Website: walmart
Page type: delivery-shipping
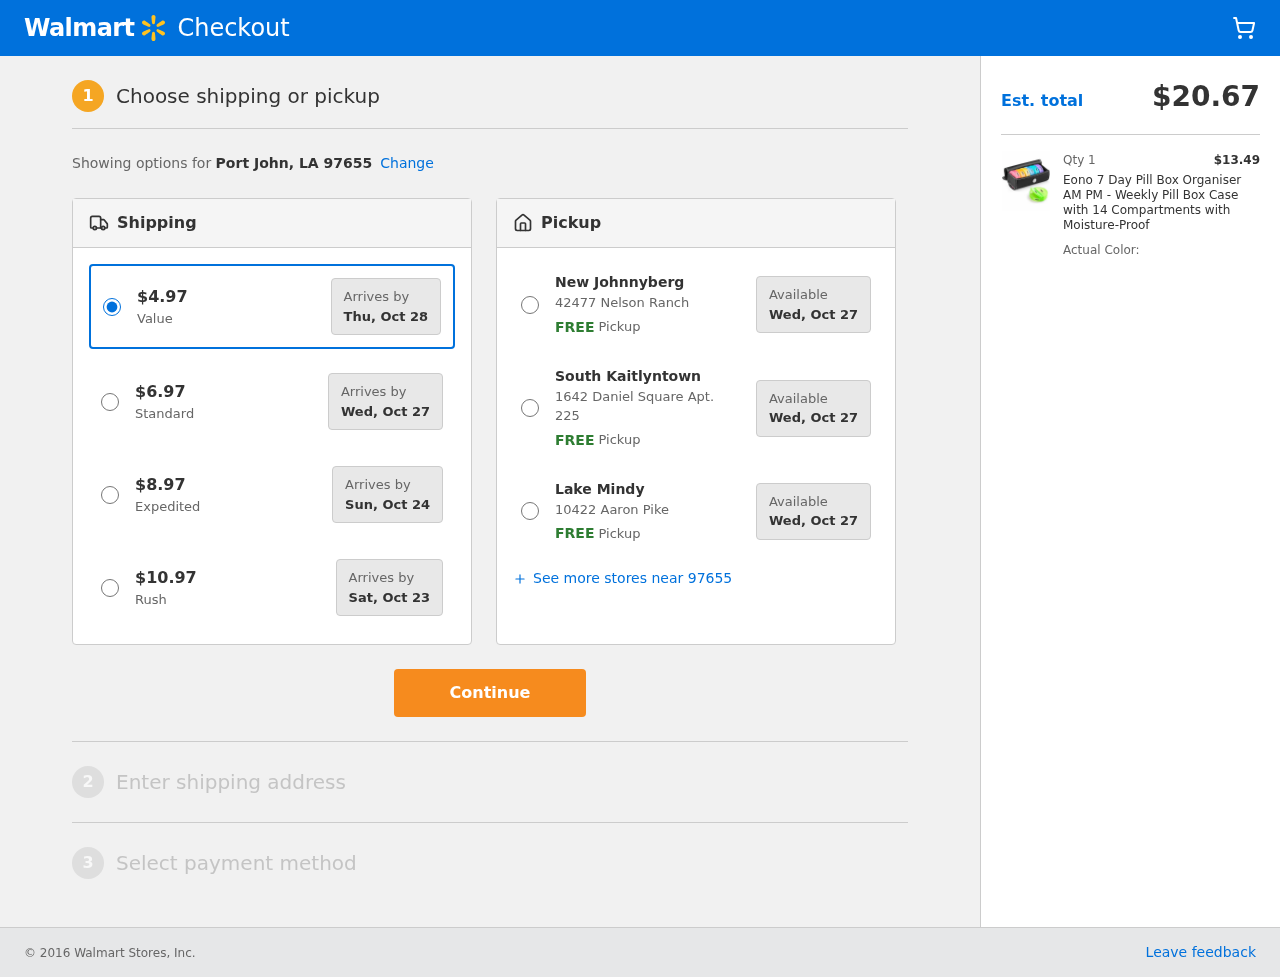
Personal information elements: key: PII_CITY_STATE_ZIP
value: Port John, LA 97655
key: PII_LOCATION1_CITY
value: New Johnnyberg
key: PII_LOCATION1_STREET
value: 42477 Nelson Ranch
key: PII_LOCATION2_CITY
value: South Kaitlyntown
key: PII_LOCATION2_STREET
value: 1642 Daniel Square Apt. 225
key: PII_LOCATION3_CITY
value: Lake Mindy
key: PII_LOCATION3_STREET
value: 10422 Aaron Pike
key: PII_POSTCODE
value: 97655
Product elements: key: PRODUCT1_NAME
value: Eono 7 Day Pill Box Organiser AM PM - Weekly Pill Box Case with 14 Compartments with Moisture-Proof
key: PRODUCT1_PRICE
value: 13.49
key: PRODUCT1_QUANTITY
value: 1
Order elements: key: ORDER_SHIPPING_COST
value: $4.97
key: ORDER_SHIPPING_COST
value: $6.97
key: ORDER_SHIPPING_COST
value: $8.97
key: ORDER_SHIPPING_COST
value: $10.97
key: ORDER_DELIVERY_DATE
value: Sat, Oct 23
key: ORDER_DELIVERY_DATE
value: Thu, Oct 28
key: ORDER_DELIVERY_DATE
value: Sun, Oct 24
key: ORDER_DELIVERY_DATE
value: Wed, Oct 27
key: ORDER_TOTAL
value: $20.67